Aerial crown-view tile of a tropical tree (Barro Colorado Island, Panama), acquired 20240716:
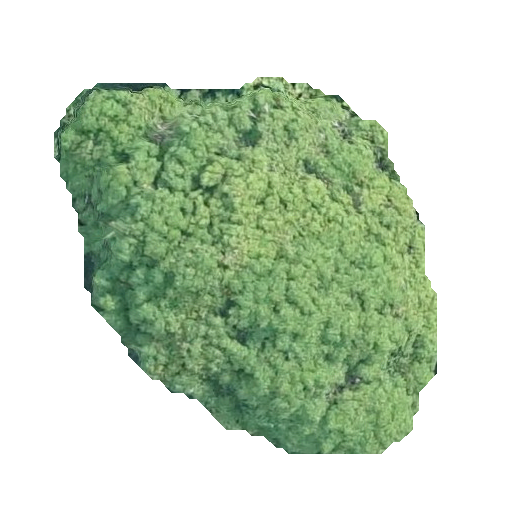
Species: Handroanthus guayacan
GBIF accepted scientific name: Handroanthus guayacan
Crown area: 169.518 m²